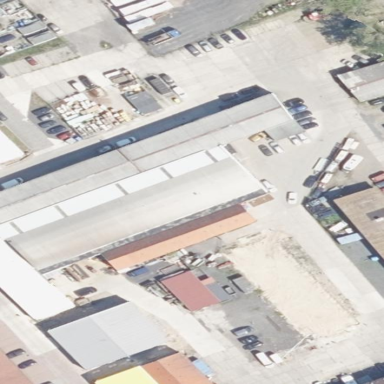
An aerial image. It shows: Commercial building.